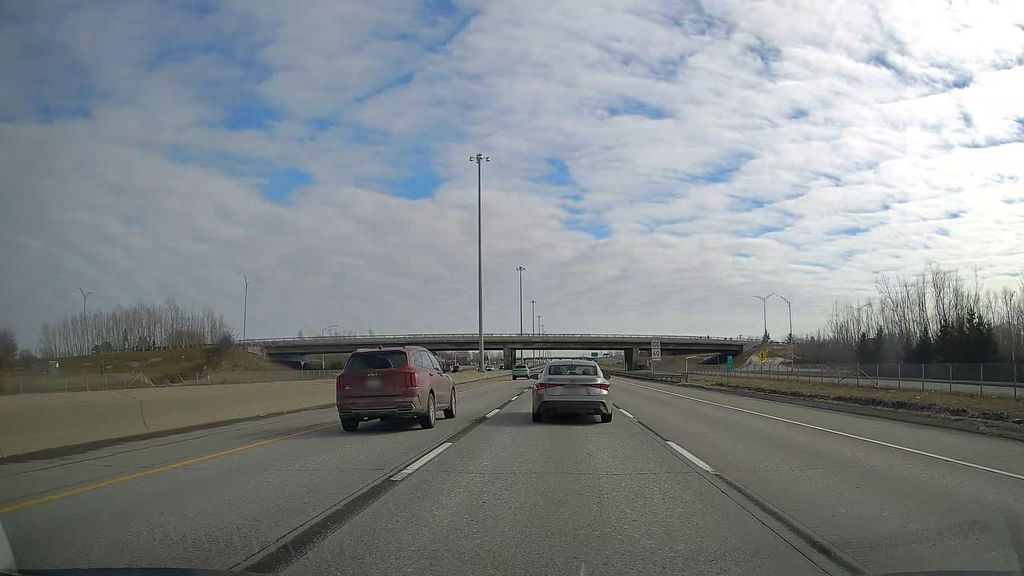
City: montreal